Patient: sex M, age 51
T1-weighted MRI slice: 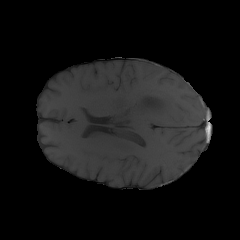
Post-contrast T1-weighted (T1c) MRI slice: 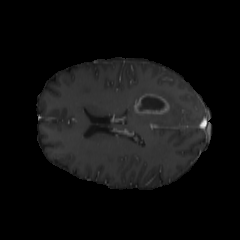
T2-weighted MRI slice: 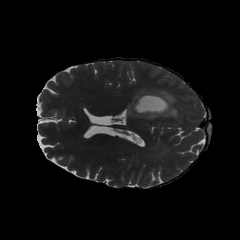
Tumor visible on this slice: yes
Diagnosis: Glioblastoma, IDH-wildtype
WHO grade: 4